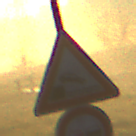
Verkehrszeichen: Ufer
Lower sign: Ueberholverbot
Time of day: SunriseSunset
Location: Outdoor (Nature)
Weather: Clear
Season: NotSpecified
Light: Natural